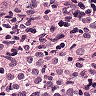
Metastatic tissue present: yes